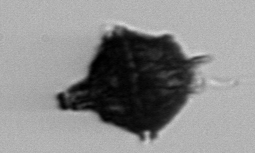
Label: Gonyaulax